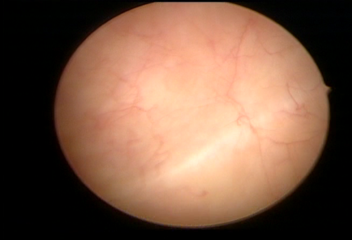
Modality: WLC
Class: Normal mucosa
Bladder cancer association: No